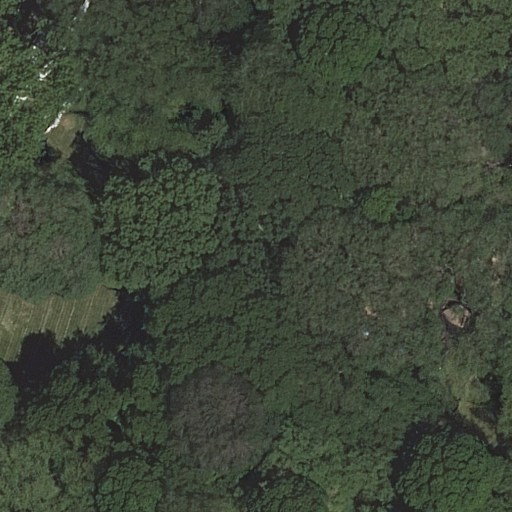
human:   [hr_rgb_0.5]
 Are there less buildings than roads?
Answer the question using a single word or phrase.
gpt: yes

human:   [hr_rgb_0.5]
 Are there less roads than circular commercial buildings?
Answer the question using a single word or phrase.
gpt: no

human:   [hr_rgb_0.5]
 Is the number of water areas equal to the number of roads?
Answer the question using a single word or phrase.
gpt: no

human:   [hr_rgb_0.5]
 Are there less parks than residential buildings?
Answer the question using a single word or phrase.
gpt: no

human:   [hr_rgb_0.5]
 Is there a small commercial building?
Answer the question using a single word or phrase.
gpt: no

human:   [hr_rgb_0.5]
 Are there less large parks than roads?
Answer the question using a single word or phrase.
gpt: yes

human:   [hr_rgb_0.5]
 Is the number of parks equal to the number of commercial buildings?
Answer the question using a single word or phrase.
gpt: no

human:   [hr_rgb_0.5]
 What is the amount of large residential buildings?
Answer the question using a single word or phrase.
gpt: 0

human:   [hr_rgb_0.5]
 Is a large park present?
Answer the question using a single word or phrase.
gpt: yes

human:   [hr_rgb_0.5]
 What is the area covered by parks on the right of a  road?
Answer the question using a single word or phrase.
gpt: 10627m2

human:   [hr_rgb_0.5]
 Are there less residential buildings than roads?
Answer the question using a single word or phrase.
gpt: yes

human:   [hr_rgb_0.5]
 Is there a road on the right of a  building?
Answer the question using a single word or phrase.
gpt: no

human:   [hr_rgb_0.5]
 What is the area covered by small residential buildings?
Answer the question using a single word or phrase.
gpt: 0m2

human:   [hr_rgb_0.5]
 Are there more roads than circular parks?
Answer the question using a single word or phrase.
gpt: yes

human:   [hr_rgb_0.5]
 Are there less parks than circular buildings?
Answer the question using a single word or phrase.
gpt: no

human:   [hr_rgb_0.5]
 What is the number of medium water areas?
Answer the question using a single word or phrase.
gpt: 0

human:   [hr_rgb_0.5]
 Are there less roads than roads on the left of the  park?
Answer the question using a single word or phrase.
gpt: no

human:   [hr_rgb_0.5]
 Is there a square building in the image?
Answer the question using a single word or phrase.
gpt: no

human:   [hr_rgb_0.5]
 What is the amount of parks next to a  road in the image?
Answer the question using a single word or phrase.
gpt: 1

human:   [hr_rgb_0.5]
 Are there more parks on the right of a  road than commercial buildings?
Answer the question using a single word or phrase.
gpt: yes

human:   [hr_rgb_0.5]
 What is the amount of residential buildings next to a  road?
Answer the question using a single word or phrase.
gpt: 0

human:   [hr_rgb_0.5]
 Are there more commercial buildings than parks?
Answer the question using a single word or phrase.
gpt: no

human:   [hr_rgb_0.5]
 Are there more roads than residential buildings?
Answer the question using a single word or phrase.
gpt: yes

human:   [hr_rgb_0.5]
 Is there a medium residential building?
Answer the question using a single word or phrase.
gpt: no

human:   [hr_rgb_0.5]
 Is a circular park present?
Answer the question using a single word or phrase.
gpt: no

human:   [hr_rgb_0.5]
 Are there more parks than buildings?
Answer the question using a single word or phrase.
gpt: yes

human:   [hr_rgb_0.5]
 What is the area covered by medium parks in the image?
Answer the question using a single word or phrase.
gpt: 0m2

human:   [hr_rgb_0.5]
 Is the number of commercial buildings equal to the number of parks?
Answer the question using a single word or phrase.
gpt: no

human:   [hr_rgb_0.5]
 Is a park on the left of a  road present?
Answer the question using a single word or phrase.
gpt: no

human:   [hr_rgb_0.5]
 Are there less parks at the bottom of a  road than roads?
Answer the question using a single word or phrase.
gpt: yes

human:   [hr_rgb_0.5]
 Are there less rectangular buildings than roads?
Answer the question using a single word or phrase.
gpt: yes

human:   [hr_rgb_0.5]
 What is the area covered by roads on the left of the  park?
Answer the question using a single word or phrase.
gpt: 0m2

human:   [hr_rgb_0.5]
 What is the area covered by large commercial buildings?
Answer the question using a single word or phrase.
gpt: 0m2

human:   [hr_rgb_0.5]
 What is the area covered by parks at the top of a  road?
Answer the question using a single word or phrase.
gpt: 10627m2

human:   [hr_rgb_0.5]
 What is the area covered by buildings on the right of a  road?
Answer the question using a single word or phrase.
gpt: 0m2

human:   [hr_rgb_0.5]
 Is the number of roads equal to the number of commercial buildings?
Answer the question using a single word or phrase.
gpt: no